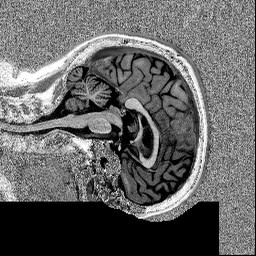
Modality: MP2RAGE
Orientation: sagittal
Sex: female